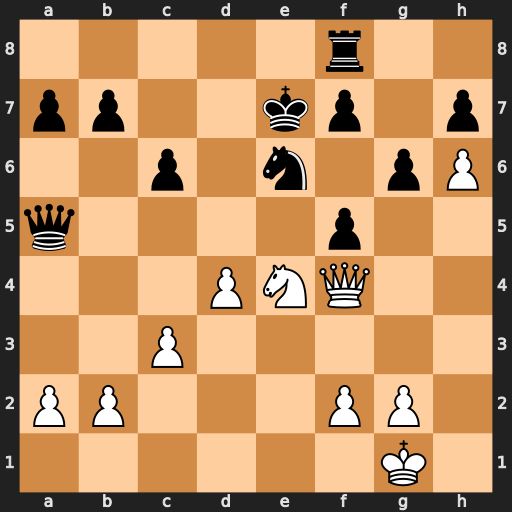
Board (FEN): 5r2/pp2kp1p/2p1n1pP/q4p2/3PNQ2/2P5/PP3PP1/6K1
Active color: w
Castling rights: -
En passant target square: -
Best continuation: Qd6+ Ke8 Nf6#